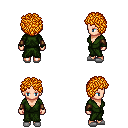
a pixel art fantasy rpg character, female body template, human, light skin, green robe, red pants, light blonde curly afro hairstyle, leather bracers, white slippers, four views (front, back, left, right), 2x2 character sprite sheet, small pixel art, hard edges, no anti-aliasing